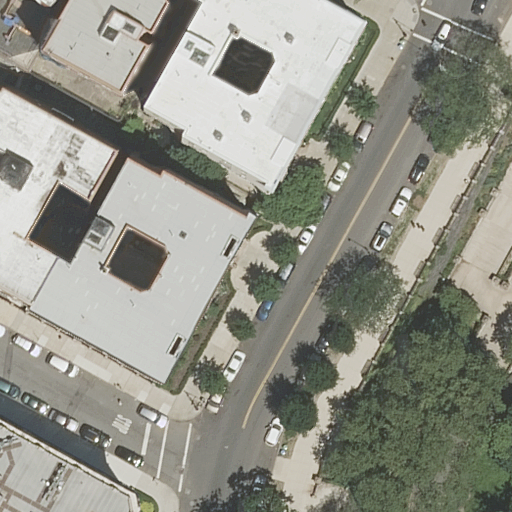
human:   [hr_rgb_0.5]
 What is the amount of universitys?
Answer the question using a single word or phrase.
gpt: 2

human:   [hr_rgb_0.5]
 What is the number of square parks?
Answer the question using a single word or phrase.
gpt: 0

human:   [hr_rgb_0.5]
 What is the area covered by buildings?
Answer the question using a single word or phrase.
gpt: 2974m2

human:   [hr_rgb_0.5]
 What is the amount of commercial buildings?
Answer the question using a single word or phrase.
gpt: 0

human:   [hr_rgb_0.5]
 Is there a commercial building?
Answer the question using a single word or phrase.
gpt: no

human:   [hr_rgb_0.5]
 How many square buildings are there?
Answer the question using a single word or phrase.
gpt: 0

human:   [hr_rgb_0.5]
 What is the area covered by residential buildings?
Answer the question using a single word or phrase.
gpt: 2974m2

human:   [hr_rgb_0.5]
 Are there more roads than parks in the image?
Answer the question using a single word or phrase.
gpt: yes

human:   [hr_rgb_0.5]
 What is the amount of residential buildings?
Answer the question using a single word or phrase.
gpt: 7

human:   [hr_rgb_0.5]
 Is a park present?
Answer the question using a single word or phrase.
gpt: yes

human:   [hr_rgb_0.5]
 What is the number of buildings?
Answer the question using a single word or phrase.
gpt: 7

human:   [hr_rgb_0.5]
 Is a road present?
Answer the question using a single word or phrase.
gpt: yes

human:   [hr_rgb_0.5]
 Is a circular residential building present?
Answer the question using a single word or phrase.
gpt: no

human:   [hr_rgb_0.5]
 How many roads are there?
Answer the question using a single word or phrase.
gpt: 7

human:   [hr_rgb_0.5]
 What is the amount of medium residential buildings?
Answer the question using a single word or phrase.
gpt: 5

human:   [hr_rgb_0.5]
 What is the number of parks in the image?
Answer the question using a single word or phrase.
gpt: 1

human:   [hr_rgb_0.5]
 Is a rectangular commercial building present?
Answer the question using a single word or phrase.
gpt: no

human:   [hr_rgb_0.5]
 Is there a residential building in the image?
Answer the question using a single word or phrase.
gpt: yes

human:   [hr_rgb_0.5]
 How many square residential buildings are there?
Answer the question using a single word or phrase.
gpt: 0

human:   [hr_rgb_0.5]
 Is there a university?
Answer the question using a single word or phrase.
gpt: yes

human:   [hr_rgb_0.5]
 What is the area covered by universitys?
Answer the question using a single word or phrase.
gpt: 19648m2

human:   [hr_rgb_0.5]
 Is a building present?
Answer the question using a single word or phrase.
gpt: yes

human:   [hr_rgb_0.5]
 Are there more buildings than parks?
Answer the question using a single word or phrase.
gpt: yes

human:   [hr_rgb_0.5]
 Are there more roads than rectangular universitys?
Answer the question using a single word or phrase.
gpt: yes

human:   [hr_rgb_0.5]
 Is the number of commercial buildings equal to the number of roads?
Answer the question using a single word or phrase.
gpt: no

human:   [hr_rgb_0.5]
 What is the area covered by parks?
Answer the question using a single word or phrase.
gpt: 10345m2

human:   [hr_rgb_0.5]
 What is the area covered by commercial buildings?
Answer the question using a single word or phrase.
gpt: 0m2

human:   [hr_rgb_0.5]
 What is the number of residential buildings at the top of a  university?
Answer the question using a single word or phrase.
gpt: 0

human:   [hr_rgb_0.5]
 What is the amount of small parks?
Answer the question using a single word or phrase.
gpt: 0

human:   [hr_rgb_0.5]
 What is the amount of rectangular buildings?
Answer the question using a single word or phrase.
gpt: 2

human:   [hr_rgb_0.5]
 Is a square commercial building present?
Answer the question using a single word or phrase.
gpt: no

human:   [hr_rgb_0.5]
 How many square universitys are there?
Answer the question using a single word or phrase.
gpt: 0

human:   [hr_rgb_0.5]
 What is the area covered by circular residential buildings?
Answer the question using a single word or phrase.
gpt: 0m2

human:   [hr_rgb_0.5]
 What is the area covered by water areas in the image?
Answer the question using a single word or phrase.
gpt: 0m2

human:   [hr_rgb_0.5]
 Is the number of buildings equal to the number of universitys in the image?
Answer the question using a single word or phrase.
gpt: no

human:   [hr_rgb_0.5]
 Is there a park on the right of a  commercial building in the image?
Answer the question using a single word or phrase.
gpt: no

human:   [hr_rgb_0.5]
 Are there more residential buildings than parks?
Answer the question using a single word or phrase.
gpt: yes

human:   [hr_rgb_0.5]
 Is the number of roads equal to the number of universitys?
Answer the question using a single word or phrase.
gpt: no

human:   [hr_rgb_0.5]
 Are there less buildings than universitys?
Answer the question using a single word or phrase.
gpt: no

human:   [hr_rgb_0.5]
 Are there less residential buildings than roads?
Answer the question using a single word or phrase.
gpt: no

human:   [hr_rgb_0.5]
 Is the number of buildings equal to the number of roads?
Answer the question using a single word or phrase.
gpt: yes

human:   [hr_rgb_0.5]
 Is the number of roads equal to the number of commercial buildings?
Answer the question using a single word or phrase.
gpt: no

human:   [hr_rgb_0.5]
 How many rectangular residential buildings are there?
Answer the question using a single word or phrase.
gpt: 2

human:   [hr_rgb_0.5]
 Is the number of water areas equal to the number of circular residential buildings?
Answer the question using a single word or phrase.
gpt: yes

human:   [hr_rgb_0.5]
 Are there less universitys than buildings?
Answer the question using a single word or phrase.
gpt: yes

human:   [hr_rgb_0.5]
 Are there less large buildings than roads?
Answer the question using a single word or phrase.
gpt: yes

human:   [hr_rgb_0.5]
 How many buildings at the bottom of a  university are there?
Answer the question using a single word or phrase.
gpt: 7

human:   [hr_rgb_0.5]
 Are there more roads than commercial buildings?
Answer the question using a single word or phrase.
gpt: yes

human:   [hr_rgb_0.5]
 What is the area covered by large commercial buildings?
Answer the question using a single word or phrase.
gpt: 0m2

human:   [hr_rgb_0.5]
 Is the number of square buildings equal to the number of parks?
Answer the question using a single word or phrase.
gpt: no

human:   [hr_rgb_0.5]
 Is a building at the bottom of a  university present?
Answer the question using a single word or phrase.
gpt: yes

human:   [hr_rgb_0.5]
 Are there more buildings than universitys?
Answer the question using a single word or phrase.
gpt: yes

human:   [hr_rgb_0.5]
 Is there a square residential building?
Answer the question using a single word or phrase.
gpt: no

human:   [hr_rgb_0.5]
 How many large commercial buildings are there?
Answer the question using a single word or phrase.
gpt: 0

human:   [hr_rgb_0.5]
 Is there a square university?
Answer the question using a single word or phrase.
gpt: no

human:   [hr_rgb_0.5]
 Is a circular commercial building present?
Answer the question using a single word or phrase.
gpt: no

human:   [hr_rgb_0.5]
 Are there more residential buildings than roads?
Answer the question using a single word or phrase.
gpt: no

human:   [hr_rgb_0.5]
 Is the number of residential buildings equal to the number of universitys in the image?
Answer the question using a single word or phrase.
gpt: no

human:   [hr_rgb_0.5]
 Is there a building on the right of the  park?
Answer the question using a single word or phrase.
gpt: no

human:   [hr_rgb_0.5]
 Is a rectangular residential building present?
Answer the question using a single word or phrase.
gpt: yes

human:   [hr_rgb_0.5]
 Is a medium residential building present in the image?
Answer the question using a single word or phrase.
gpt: yes

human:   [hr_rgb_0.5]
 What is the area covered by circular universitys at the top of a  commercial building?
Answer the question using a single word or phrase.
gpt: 0m2

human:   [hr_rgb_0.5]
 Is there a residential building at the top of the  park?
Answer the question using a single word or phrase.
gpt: yes

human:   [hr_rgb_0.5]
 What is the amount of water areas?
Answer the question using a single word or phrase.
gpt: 0